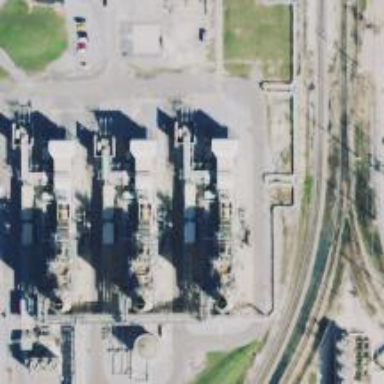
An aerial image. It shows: Gas turbine generator.